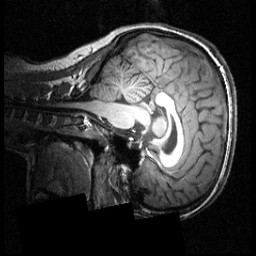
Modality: T1w
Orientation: sagittal
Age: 20
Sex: female
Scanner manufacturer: siemens
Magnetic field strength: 3.951 T
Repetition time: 1.5 s
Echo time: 0.00335 s